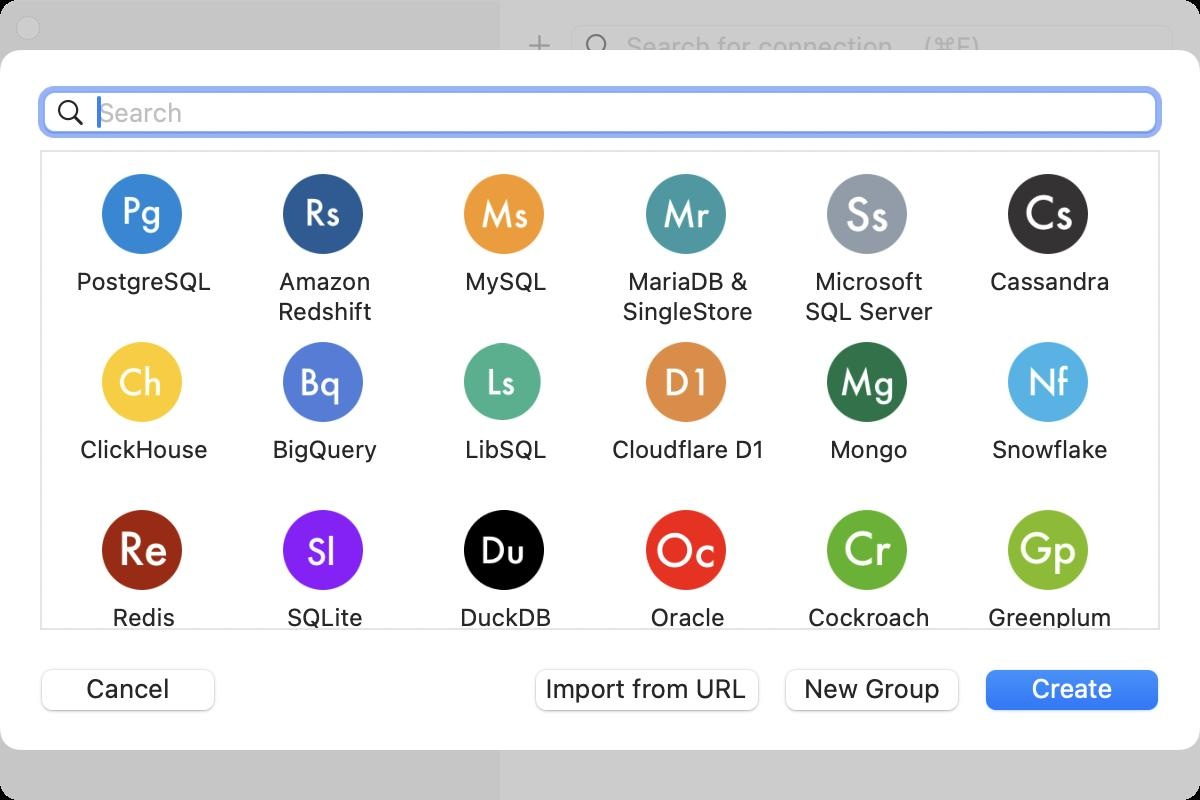
Accessibility tree:
{"name": "", "role": "AXWindow", "description": null, "role_description": "standard window", "value": null, "position": "456.00;310.00", "size": "600;400", "children": [{"name": null, "role": "AXImage", "description": "elephant", "role_description": "image", "value": null, "position": "76.00;40.00", "size": "110;110", "children": []}, {"name": null, "role": "AXStaticText", "description": null, "role_description": "text", "value": "Welcome to TablePlus", "position": "18.00;145.00", "size": "213;27", "children": []}, {"name": null, "role": "AXStaticText", "description": null, "role_description": "text", "value": "Build 570", "position": "58.00;180.00", "size": "134;20", "children": []}, {"name": null, "role": "AXStaticText", "description": null, "role_description": "text", "value": "Backup", "position": "18.00;329.00", "size": "54;16", "children": []}, {"name": null, "role": "AXStaticText", "description": null, "role_description": "text", "value": "License", "position": "169.00;329.00", "size": "58;16", "children": []}, {"name": "", "role": "AXButton", "description": null, "role_description": "button", "value": null, "position": "27.00;279.00", "size": "42;42", "children": []}, {"name": null, "role": "AXStaticText", "description": null, "role_description": "text", "value": "Restore", "position": "92.00;329.00", "size": "64;16", "children": []}, {"name": "", "role": "AXButton", "description": null, "role_description": "button", "value": null, "position": "172.00;275.00", "size": "49;49", "children": []}, {"name": "", "role": "AXButton", "description": null, "role_description": "button", "value": null, "position": "115.00;209.00", "size": "20;20", "children": []}, {"name": "", "role": "AXButton", "description": null, "role_description": "button", "value": null, "position": "87.00;209.00", "size": "20;20", "children": []}, {"name": "", "role": "AXButton", "description": null, "role_description": "button", "value": null, "position": "141.00;209.00", "size": "20;20", "children": []}, {"name": "", "role": "AXButton", "description": null, "role_description": "button", "value": null, "position": "105.00;279.00", "size": "42;42", "children": []}, {"name": null, "role": "AXTextField", "description": null, "role_description": "search text field", "value": "", "position": "285.00;12.00", "size": "302;22", "children": [{"name": "", "role": "AXButton", "description": "search", "role_description": "button", "value": null, "position": "287.00;12.00", "size": "25;22", "children": []}]}, {"name": null, "role": "AXScrollArea", "description": null, "role_description": "scroll area", "value": null, "position": "250.00;37.00", "size": "350;363", "children": [{"name": null, "role": "AXOutline", "description": null, "role_description": "outline", "value": null, "position": "250.00;37.00", "size": "350;363", "children": [{"name": null, "role": "AXColumn", "description": null, "role_description": "column", "value": null, "position": "260.00;37.00", "size": "330;363", "children": []}]}]}, {"name": null, "role": "AXStaticText", "description": null, "role_description": "text", "value": "No connection, \"right click\" to create a new connection", "position": "254.00;163.00", "size": "341;44", "children": []}, {"name": "", "role": "AXButton", "description": "add", "role_description": "button", "value": null, "position": "254.00;6.50", "size": "32;32", "children": []}, {"name": null, "role": "AXButton", "description": null, "role_description": "close button", "value": null, "position": "7.00;6.00", "size": "14;16", "children": []}, {"name": null, "role": "AXSheet", "description": null, "role_description": "sheet", "value": null, "position": "0.00;25.00", "size": "600;350", "children": [{"name": null, "role": "AXScrollArea", "description": null, "role_description": "scroll area", "value": null, "position": "20.00;75.00", "size": "560;240", "children": [{"name": null, "role": "AXList", "description": null, "role_description": "collection", "value": null, "position": "21.00;76.00", "size": "558;351", "children": [{"name": null, "role": "AXList", "description": null, "role_description": "section", "value": null, "position": "26.00;81.00", "size": "90;336", "children": [{"name": null, "role": "AXGroup", "description": null, "role_description": "group", "value": null, "position": "26.00;81.00", "size": "90;84", "children": [{"name": null, "role": "AXImage", "description": "postgresqlLogo", "role_description": "image", "value": null, "position": "51.00;87.00", "size": "40;40", "children": []}, {"name": null, "role": "AXStaticText", "description": null, "role_description": "text", "value": "PostgreSQL", "position": "26.00;133.00", "size": "92;32", "children": []}]}, {"name": null, "role": "AXGroup", "description": null, "role_description": "group", "value": null, "position": "116.50;81.00", "size": "90;84", "children": [{"name": null, "role": "AXImage", "description": "redshiftLogo", "role_description": "image", "value": null, "position": "141.50;87.00", "size": "40;40", "children": []}, {"name": null, "role": "AXStaticText", "description": null, "role_description": "text", "value": "Amazon Redshift", "position": "116.50;133.00", "size": "92;32", "children": []}]}, {"name": null, "role": "AXGroup", "description": null, "role_description": "group", "value": null, "position": "207.00;81.00", "size": "90;84", "children": [{"name": null, "role": "AXImage", "description": "mysqlLogo", "role_description": "image", "value": null, "position": "232.00;87.00", "size": "40;40", "children": []}, {"name": null, "role": "AXStaticText", "description": null, "role_description": "text", "value": "MySQL", "position": "207.00;133.00", "size": "92;32", "children": []}]}, {"name": null, "role": "AXGroup", "description": null, "role_description": "group", "value": null, "position": "298.00;81.00", "size": "90;84", "children": [{"name": null, "role": "AXImage", "description": "mariadbLogo", "role_description": "image", "value": null, "position": "323.00;87.00", "size": "40;40", "children": []}, {"name": null, "role": "AXStaticText", "description": null, "role_description": "text", "value": "MariaDB & SingleStore", "position": "298.00;133.00", "size": "92;32", "children": []}]}, {"name": null, "role": "AXGroup", "description": null, "role_description": "group", "value": null, "position": "388.50;81.00", "size": "90;84", "children": [{"name": null, "role": "AXImage", "description": "microsoftsqlserverLogo", "role_description": "image", "value": null, "position": "413.50;87.00", "size": "40;40", "children": []}, {"name": null, "role": "AXStaticText", "description": null, "role_description": "text", "value": "Microsoft SQL Server", "position": "388.50;133.00", "size": "92;32", "children": []}]}, {"name": null, "role": "AXGroup", "description": null, "role_description": "group", "value": null, "position": "479.00;81.00", "size": "90;84", "children": [{"name": null, "role": "AXImage", "description": "cassandraLogo", "role_description": "image", "value": null, "position": "504.00;87.00", "size": "40;40", "children": []}, {"name": null, "role": "AXStaticText", "description": null, "role_description": "text", "value": "Cassandra", "position": "479.00;133.00", "size": "92;32", "children": []}]}, {"name": null, "role": "AXGroup", "description": null, "role_description": "group", "value": null, "position": "26.00;165.00", "size": "90;84", "children": [{"name": null, "role": "AXImage", "description": "clickhouseLogo", "role_description": "image", "value": null, "position": "51.00;171.00", "size": "40;40", "children": []}, {"name": null, "role": "AXStaticText", "description": null, "role_description": "text", "value": "ClickHouse", "position": "26.00;217.00", "size": "92;32", "children": []}]}, {"name": null, "role": "AXGroup", "description": null, "role_description": "group", "value": null, "position": "116.50;165.00", "size": "90;84", "children": [{"name": null, "role": "AXImage", "description": "bigqueryLogo", "role_description": "image", "value": null, "position": "141.50;171.00", "size": "40;40", "children": []}, {"name": null, "role": "AXStaticText", "description": null, "role_description": "text", "value": "BigQuery", "position": "116.50;217.00", "size": "92;32", "children": []}]}, {"name": null, "role": "AXGroup", "description": null, "role_description": "group", "value": null, "position": "207.00;165.00", "size": "90;84", "children": [{"name": null, "role": "AXImage", "description": "libsqlLogo", "role_description": "image", "value": null, "position": "232.00;171.00", "size": "40;40", "children": []}, {"name": null, "role": "AXStaticText", "description": null, "role_description": "text", "value": "LibSQL", "position": "207.00;217.00", "size": "92;32", "children": []}]}, {"name": null, "role": "AXGroup", "description": null, "role_description": "group", "value": null, "position": "298.00;165.00", "size": "90;84", "children": [{"name": null, "role": "AXImage", "description": "cloudflared1Logo", "role_description": "image", "value": null, "position": "323.00;171.00", "size": "40;40", "children": []}, {"name": null, "role": "AXStaticText", "description": null, "role_description": "text", "value": "Cloudflare D1", "position": "298.00;217.00", "size": "92;32", "children": []}]}, {"name": null, "role": "AXGroup", "description": null, "role_description": "group", "value": null, "position": "388.50;165.00", "size": "90;84", "children": [{"name": null, "role": "AXImage", "description": "mongoLogo", "role_description": "image", "value": null, "position": "413.50;171.00", "size": "40;40", "children": []}, {"name": null, "role": "AXStaticText", "description": null, "role_description": "text", "value": "Mongo", "position": "388.50;217.00", "size": "92;32", "children": []}]}, {"name": null, "role": "AXGroup", "description": null, "role_description": "group", "value": null, "position": "479.00;165.00", "size": "90;84", "children": [{"name": null, "role": "AXImage", "description": "snowflakeLogo", "role_description": "image", "value": null, "position": "504.00;171.00", "size": "40;40", "children": []}, {"name": null, "role": "AXStaticText", "description": null, "role_description": "text", "value": "Snowflake", "position": "479.00;217.00", "size": "92;32", "children": []}]}, {"name": null, "role": "AXGroup", "description": null, "role_description": "group", "value": null, "position": "26.00;249.00", "size": "90;84", "children": [{"name": null, "role": "AXImage", "description": "redisLogo", "role_description": "image", "value": null, "position": "51.00;255.00", "size": "40;40", "children": []}, {"name": null, "role": "AXStaticText", "description": null, "role_description": "text", "value": "Redis", "position": "26.00;301.00", "size": "92;32", "children": []}]}, {"name": null, "role": "AXGroup", "description": null, "role_description": "group", "value": null, "position": "116.50;249.00", "size": "90;84", "children": [{"name": null, "role": "AXImage", "description": "sqliteLogo", "role_description": "image", "value": null, "position": "141.50;255.00", "size": "40;40", "children": []}, {"name": null, "role": "AXStaticText", "description": null, "role_description": "text", "value": "SQLite", "position": "116.50;301.00", "size": "92;32", "children": []}]}, {"name": null, "role": "AXGroup", "description": null, "role_description": "group", "value": null, "position": "207.00;249.00", "size": "90;84", "children": [{"name": null, "role": "AXImage", "description": "duckdbLogo", "role_description": "image", "value": null, "position": "232.00;255.00", "size": "40;40", "children": []}, {"name": null, "role": "AXStaticText", "description": null, "role_description": "text", "value": "DuckDB", "position": "207.00;301.00", "size": "92;32", "children": []}]}, {"name": null, "role": "AXGroup", "description": null, "role_description": "group", "value": null, "position": "298.00;249.00", "size": "90;84", "children": [{"name": null, "role": "AXImage", "description": "oracleLogo", "role_description": "image", "value": null, "position": "323.00;255.00", "size": "40;40", "children": []}, {"name": null, "role": "AXStaticText", "description": null, "role_description": "text", "value": "Oracle", "position": "298.00;301.00", "size": "92;32", "children": []}]}, {"name": null, "role": "AXGroup", "description": null, "role_description": "group", "value": null, "position": "388.50;249.00", "size": "90;84", "children": [{"name": null, "role": "AXImage", "description": "cockroachLogo", "role_description": "image", "value": null, "position": "413.50;255.00", "size": "40;40", "children": []}, {"name": null, "role": "AXStaticText", "description": null, "role_description": "text", "value": "Cockroach", "position": "388.50;301.00", "size": "92;32", "children": []}]}, {"name": null, "role": "AXGroup", "description": null, "role_description": "group", "value": null, "position": "479.00;249.00", "size": "90;84", "children": [{"name": null, "role": "AXImage", "description": "greenplumLogo", "role_description": "image", "value": null, "position": "504.00;255.00", "size": "40;40", "children": []}, {"name": null, "role": "AXStaticText", "description": null, "role_description": "text", "value": "Greenplum", "position": "479.00;301.00", "size": "92;32", "children": []}]}, {"name": null, "role": "AXGroup", "description": null, "role_description": "group", "value": null, "position": "26.00;333.00", "size": "90;84", "children": [{"name": null, "role": "AXImage", "description": "verticaLogo", "role_description": "image", "value": null, "position": "-456.00;632.00", "size": "40;40", "children": []}, {"name": null, "role": "AXStaticText", "description": null, "role_description": "text", "value": "Vertica", "position": "-456.00;640.00", "size": "92;32", "children": []}]}]}]}, {"name": null, "role": "AXScrollBar", "description": null, "role_description": "scroll bar", "value": 0.0, "position": "563.00;76.00", "size": "16;238", "children": [{"name": null, "role": "AXValueIndicator", "description": null, "role_description": "value indicator", "value": 0.0, "position": "567.00;77.00", "size": "12;160", "children": []}, {"name": null, "role": "AXButton", "description": null, "role_description": "increment arrow button", "value": null, "position": "563.00;76.00", "size": "0;0", "children": []}, {"name": null, "role": "AXButton", "description": null, "role_description": "decrement arrow button", "value": null, "position": "563.00;76.00", "size": "0;0", "children": []}, {"name": null, "role": "AXButton", "description": null, "role_description": "increment page button", "value": null, "position": "567.00;237.50", "size": "12;76", "children": []}, {"name": null, "role": "AXButton", "description": null, "role_description": "decrement page button", "value": null, "position": "567.00;76.00", "size": "12;1", "children": []}]}]}, {"name": "Cancel", "role": "AXButton", "description": null, "role_description": "button", "value": null, "position": "14.00;330.00", "size": "100;32", "children": []}, {"name": "Create", "role": "AXButton", "description": null, "role_description": "button", "value": null, "position": "486.00;330.00", "size": "100;32", "children": []}, {"name": "Import_from_URL", "role": "AXButton", "description": null, "role_description": "button", "value": null, "position": "261.00;330.00", "size": "125;32", "children": []}, {"name": "New_Group", "role": "AXButton", "description": null, "role_description": "button", "value": null, "position": "386.00;330.00", "size": "100;32", "children": []}, {"name": null, "role": "AXTextField", "description": null, "role_description": "search text field", "value": "", "position": "21.00;45.00", "size": "558;22", "children": [{"name": "", "role": "AXButton", "description": "search", "role_description": "button", "value": null, "position": "23.00;45.00", "size": "25;22", "children": []}]}]}]}